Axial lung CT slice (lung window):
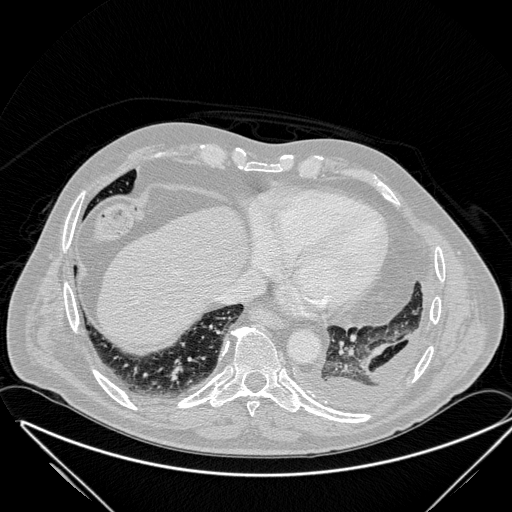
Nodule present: no